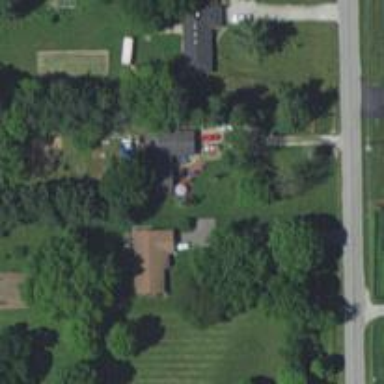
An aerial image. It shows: Driveway.